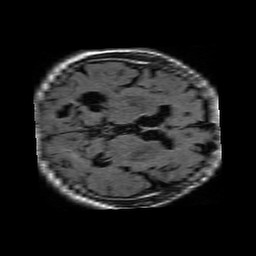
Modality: FLAIR
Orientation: axial
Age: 78
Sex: male
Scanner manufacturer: philips
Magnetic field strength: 1.5 T
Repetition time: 6 s
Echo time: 0.12 s